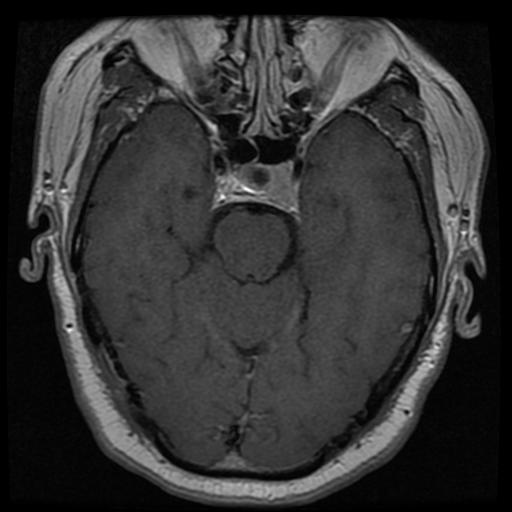
Label: pituitary